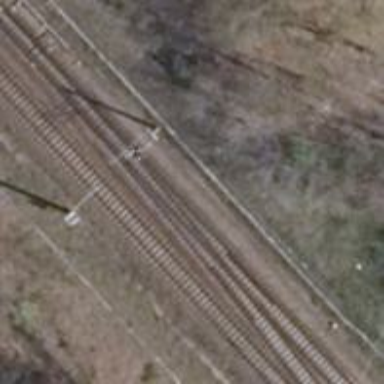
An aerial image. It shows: Railway switch with the turnout side on the right.